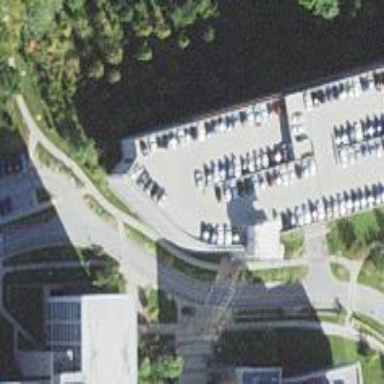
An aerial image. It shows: Multi-storey parking building.